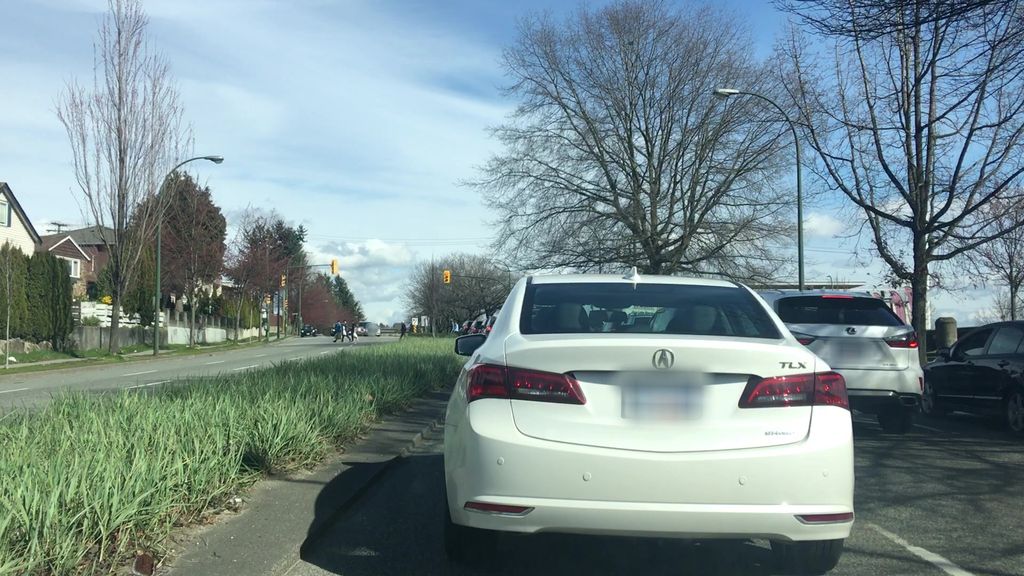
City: vancouver